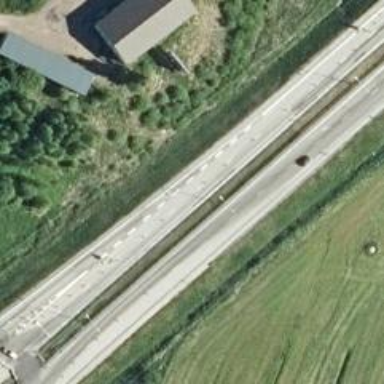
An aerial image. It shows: Motorway junction.